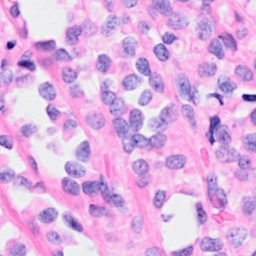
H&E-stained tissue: Breast